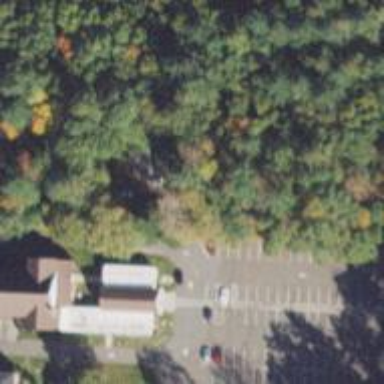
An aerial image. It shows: Parking area with surface.